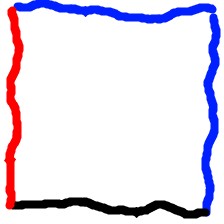
Shape: square